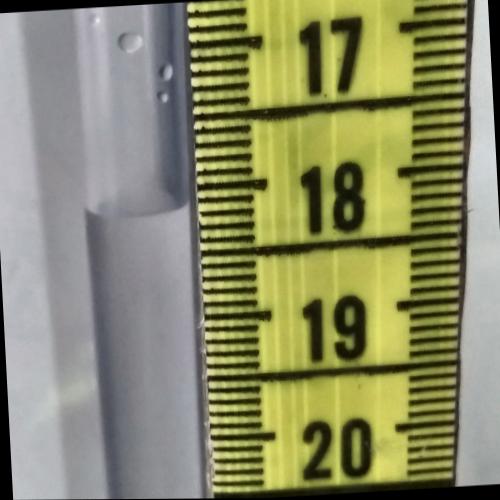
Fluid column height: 18.1 cm